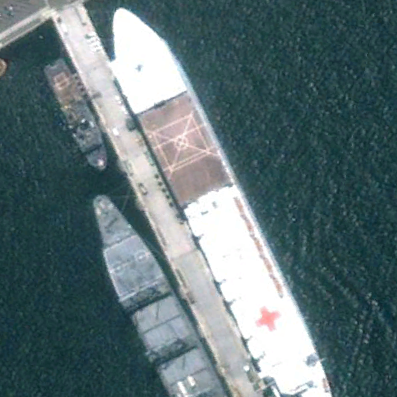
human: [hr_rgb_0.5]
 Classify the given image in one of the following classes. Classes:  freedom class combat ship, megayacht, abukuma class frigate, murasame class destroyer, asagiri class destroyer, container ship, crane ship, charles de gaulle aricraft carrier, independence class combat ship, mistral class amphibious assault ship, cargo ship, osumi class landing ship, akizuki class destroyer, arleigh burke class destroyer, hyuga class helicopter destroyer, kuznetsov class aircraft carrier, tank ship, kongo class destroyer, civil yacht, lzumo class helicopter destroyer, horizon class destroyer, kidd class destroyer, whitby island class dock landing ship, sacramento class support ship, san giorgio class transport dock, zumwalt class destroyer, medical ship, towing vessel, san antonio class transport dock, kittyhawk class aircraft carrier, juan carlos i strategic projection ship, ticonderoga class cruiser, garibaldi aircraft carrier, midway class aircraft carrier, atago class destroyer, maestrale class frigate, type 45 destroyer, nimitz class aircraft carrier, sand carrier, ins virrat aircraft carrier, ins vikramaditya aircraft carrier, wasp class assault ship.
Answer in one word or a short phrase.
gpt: Medical ship